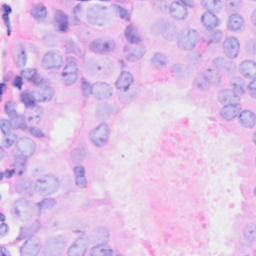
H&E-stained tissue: Breast